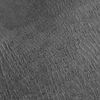
Atmospheric dust classification: not_dusty